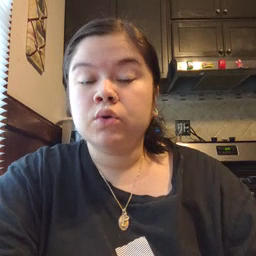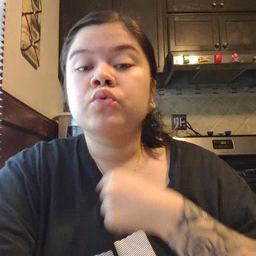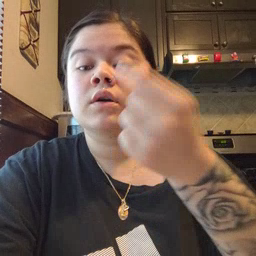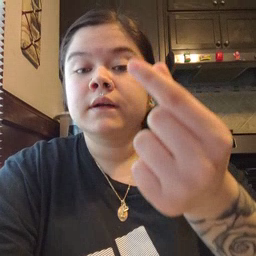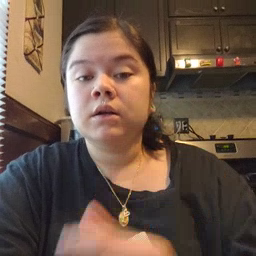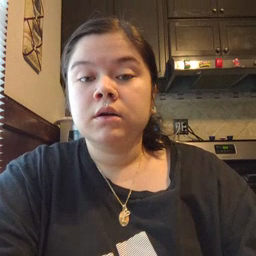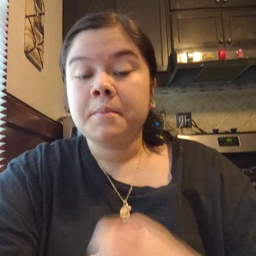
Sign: giraffe